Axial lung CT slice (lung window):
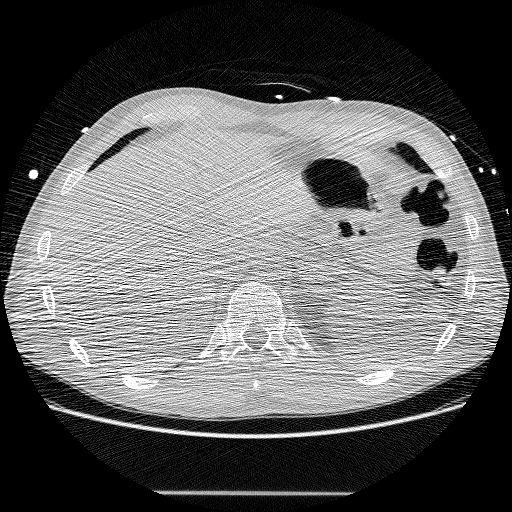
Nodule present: no